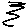
Label: zigzag